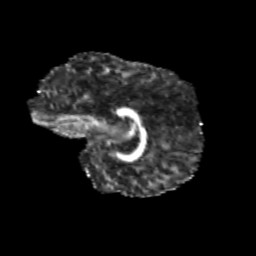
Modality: FA
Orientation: sagittal
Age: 11
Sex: female
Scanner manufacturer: siemens
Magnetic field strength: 3 T
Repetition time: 3.8 s
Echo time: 0.07 s